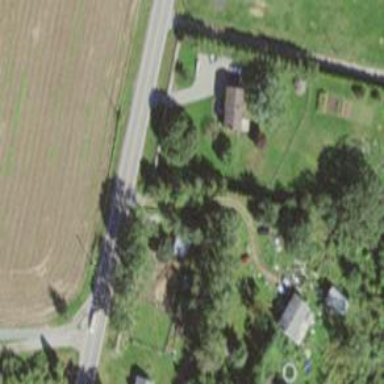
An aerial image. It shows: Residential driveway designated as service road.